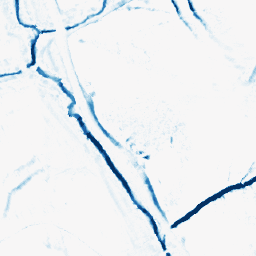
Category: morphological
Decomposition family: morphological_diamond
Decomposition parameters: operation: closing
radius: 5
Upsampling method: area
Upsampling parameters: scale: 2
Upsampling scale: 2